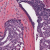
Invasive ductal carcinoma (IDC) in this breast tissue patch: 0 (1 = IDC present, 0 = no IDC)